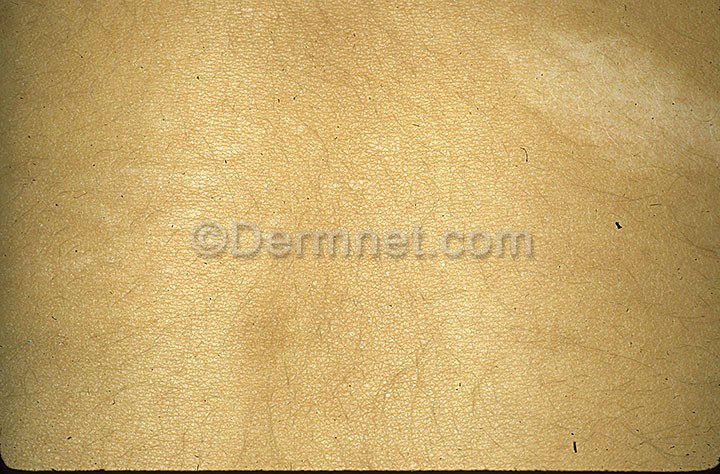
Disease: Systemic Disease